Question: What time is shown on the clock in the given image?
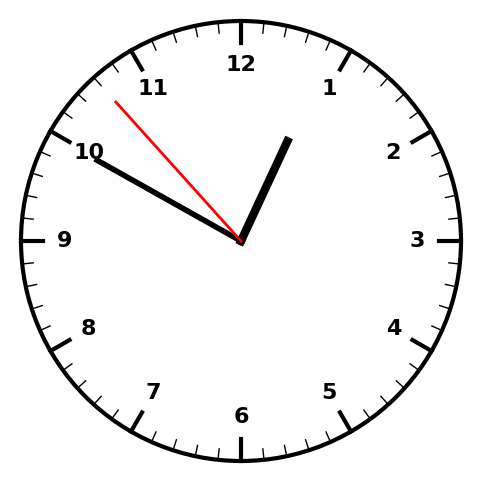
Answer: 12:49:53